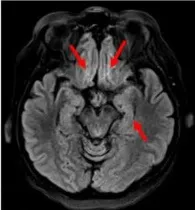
(A-H) Case 4: 68-year-old, COVID-positive female. (C-H) 3-T MRI obtained 39 days after admission. Axial FLAIR hyperintensities (red arrows): left subinsular cortex, lentiform nuclei, thalami, and left temporal lobe.
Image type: radiology (mri)